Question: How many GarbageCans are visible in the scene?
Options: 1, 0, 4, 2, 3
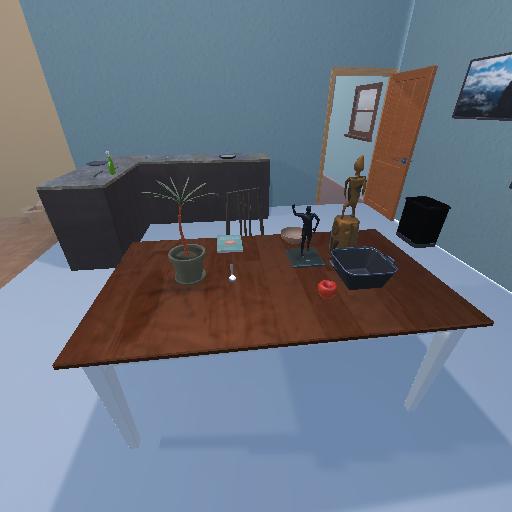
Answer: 1